Field crop: maize
Growth stage: 2
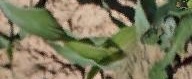
Species: maize